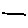
Label: line